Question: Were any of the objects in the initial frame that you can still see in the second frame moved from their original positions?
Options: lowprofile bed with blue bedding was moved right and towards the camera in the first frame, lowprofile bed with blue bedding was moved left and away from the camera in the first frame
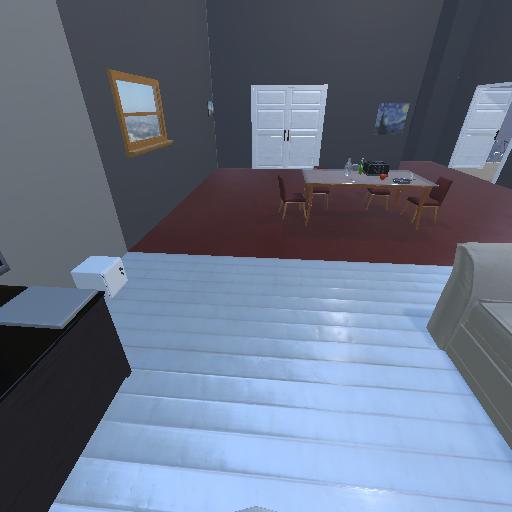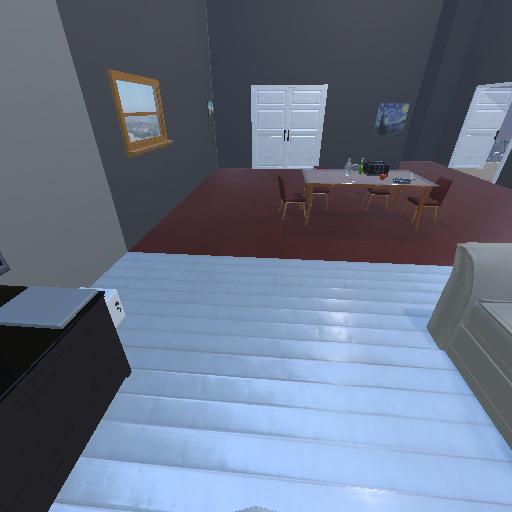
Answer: lowprofile bed with blue bedding was moved right and towards the camera in the first frame